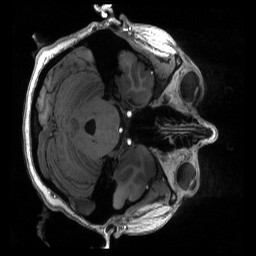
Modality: T1w
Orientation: axial
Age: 24
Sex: female
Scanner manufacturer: siemens
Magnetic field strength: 6.98 T
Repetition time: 2.53 s
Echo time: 0.00176 s